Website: macys
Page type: billing-address
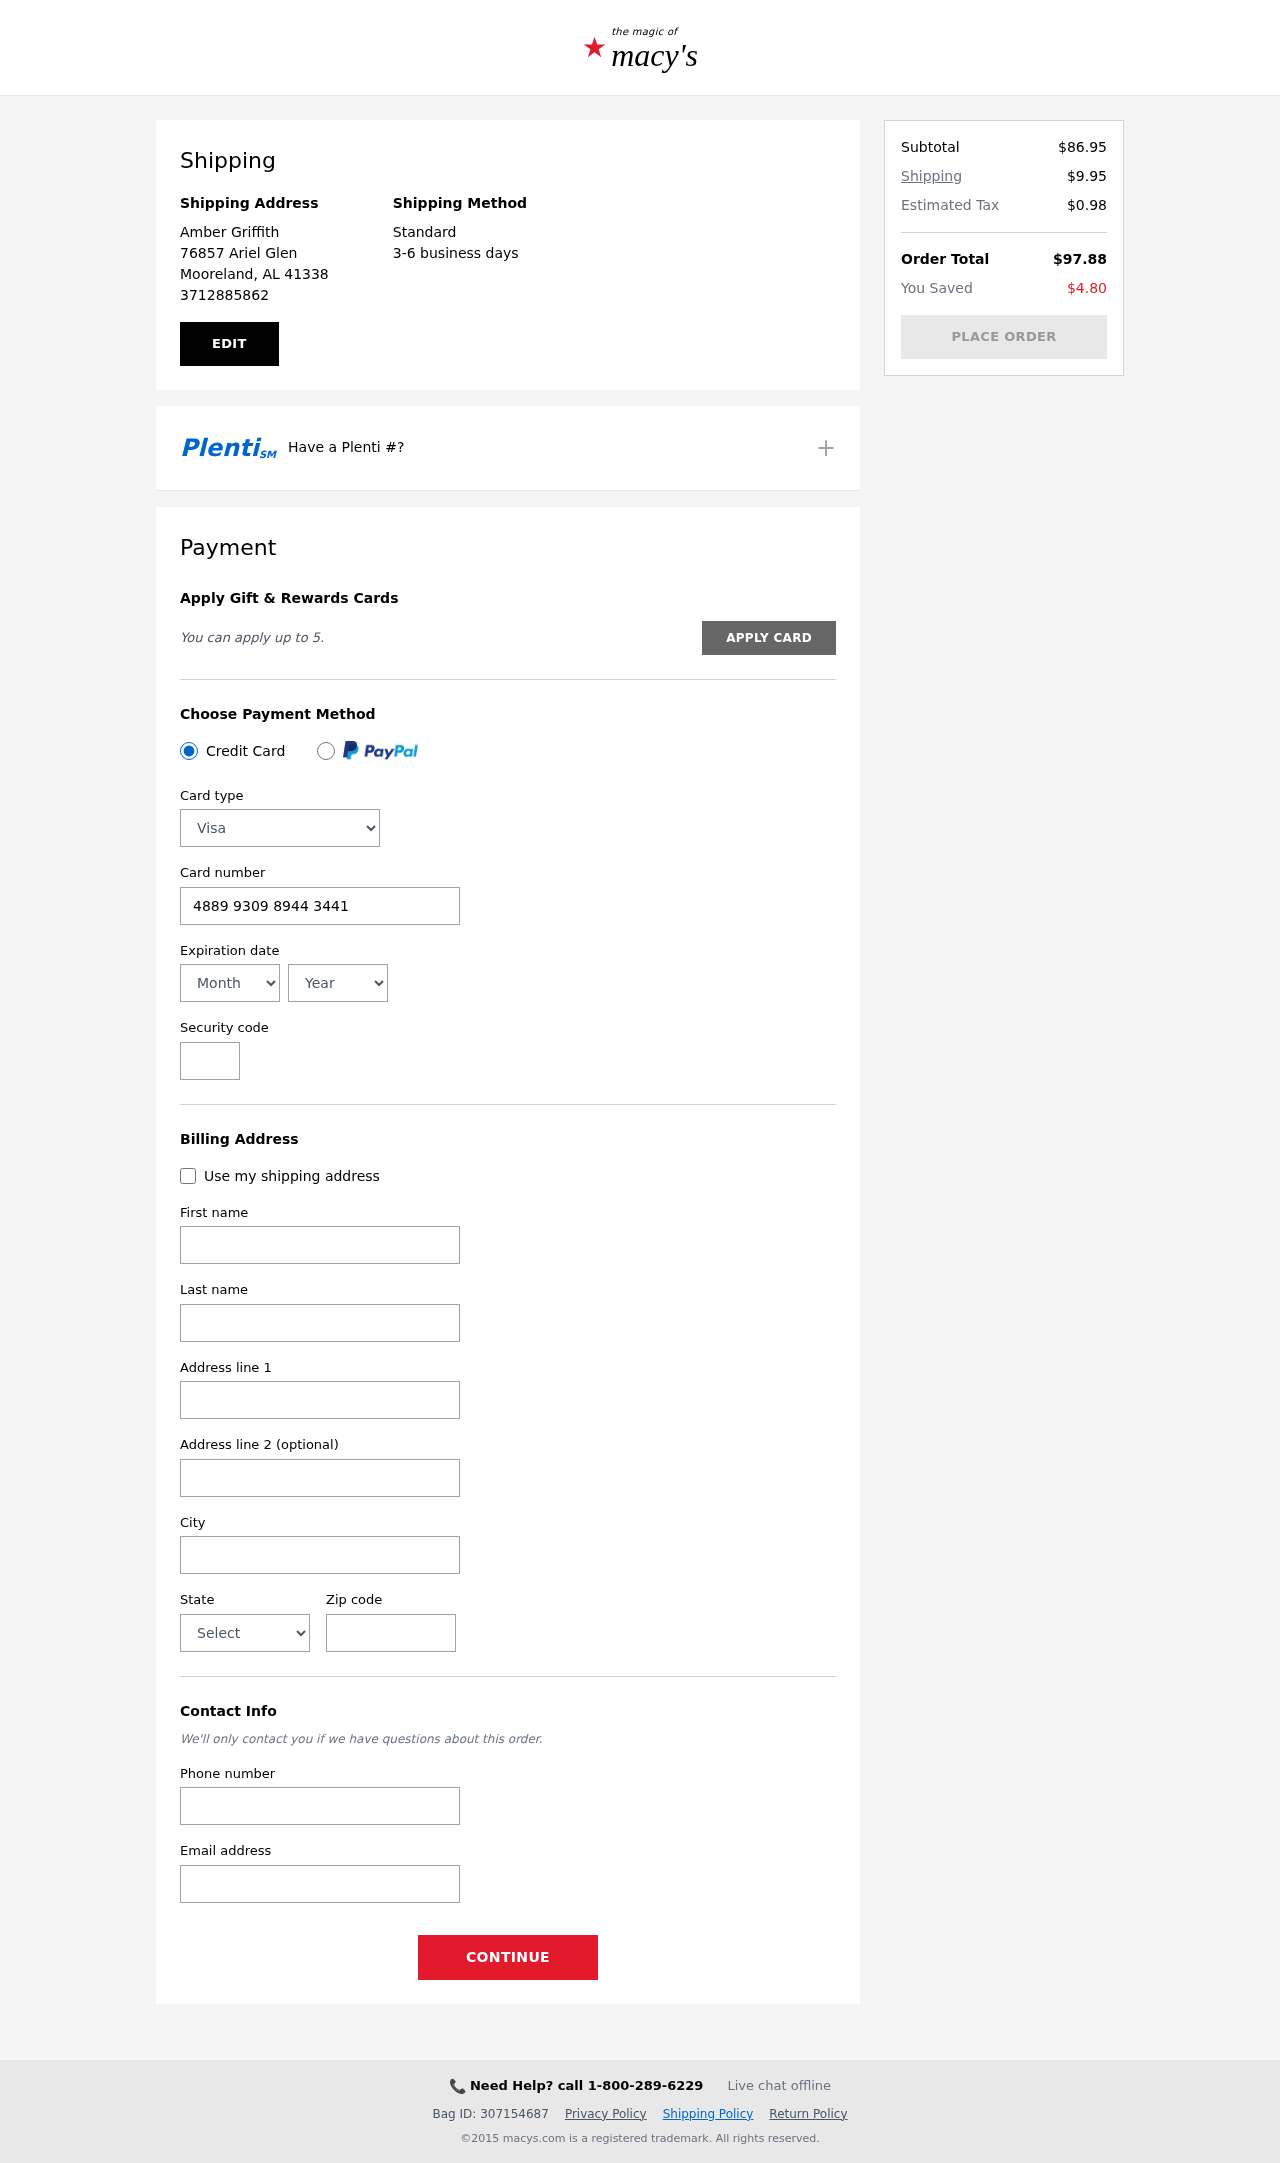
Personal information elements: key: PII_CARD_CVV
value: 631
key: PII_CARD_EXPIRY_MONTH
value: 11
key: PII_CARD_EXPIRY_YEAR
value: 27
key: PII_CARD_NUMBER
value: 4889 9309 8944 3441
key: PII_CARD_TYPE
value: Visa
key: PII_CITY
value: Mooreland
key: PII_CITY_STATE_ZIP
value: Mooreland, AL 41338
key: PII_EMAIL
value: ambergriffith@yahoo.com
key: PII_FIRSTNAME
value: Amber
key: PII_FULLNAME
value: Amber Griffith
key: PII_LASTNAME
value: Griffith
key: PII_PHONE
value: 3712885862
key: PII_POSTCODE
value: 41338
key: PII_STATE
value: Alabama
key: PII_STREET
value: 76857 Ariel Glen
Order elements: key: ORDER_SUBTOTAL
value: $86.95
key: ORDER_SHIPPING_COST
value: $9.95
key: ORDER_TAX
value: $0.98
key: ORDER_TOTAL
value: $97.88
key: ORDER_SAVINGS
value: $4.80